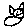
Label: cat